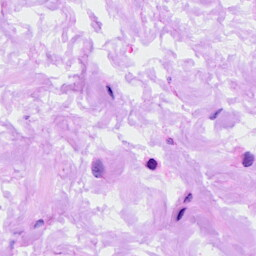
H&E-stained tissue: Ovarian